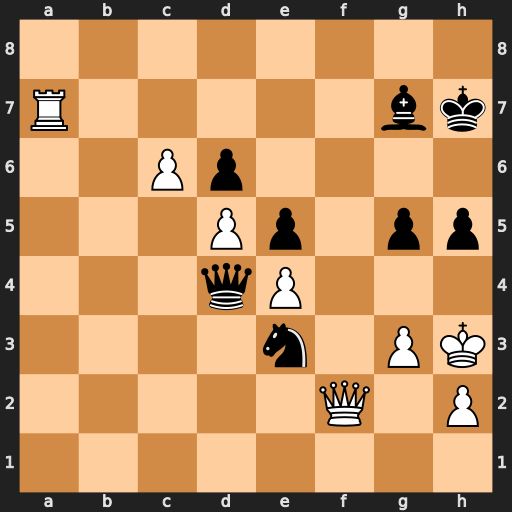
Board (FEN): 8/R5bk/2Pp4/3Pp1pp/3qP3/4n1PK/5Q1P/8
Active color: w
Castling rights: -
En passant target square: -
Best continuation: Qf7 Qxa7 Qxa7 g4+ Kh4 Kg6 Qxg7+